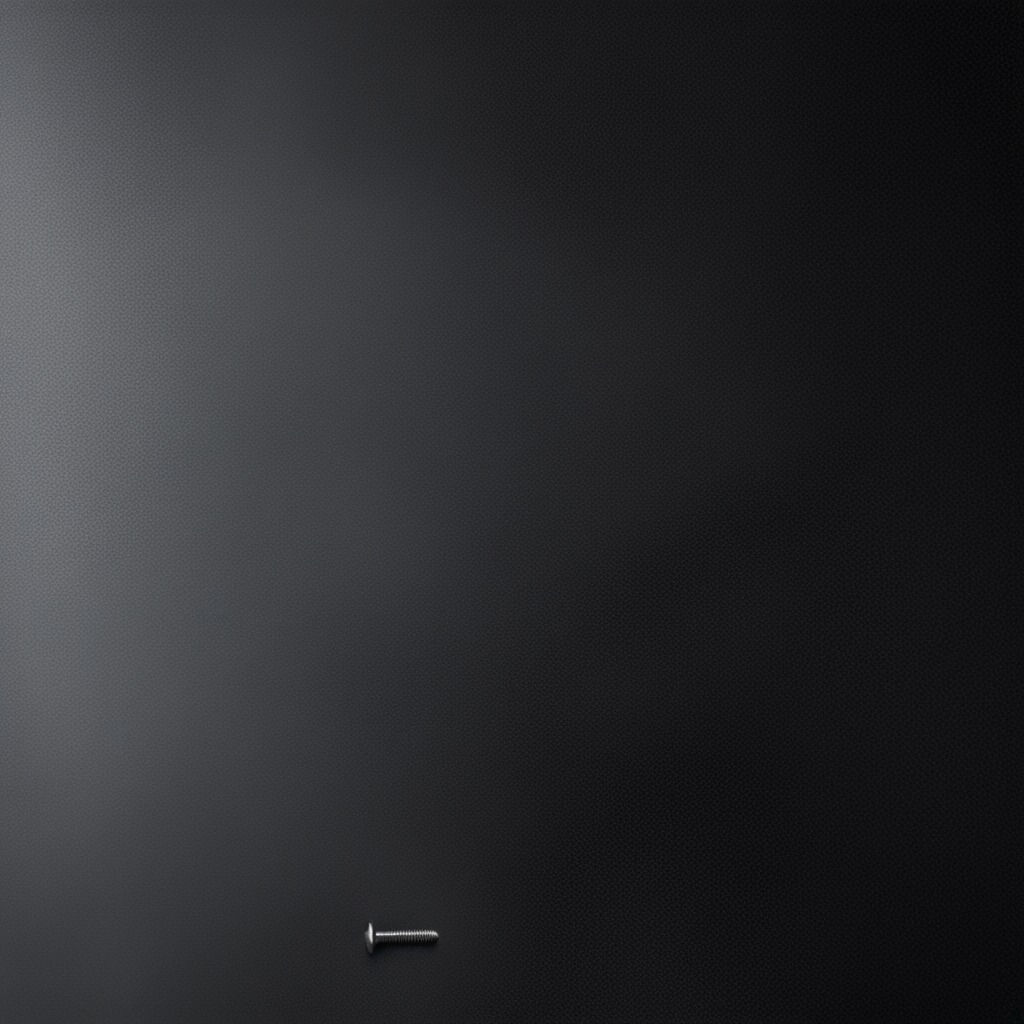
A metal screw lying on the clean granite tabletop covered with a black rubber mat inside a workshop under bright overhead lighting crisp shadows high clarity worn but beneath the mat